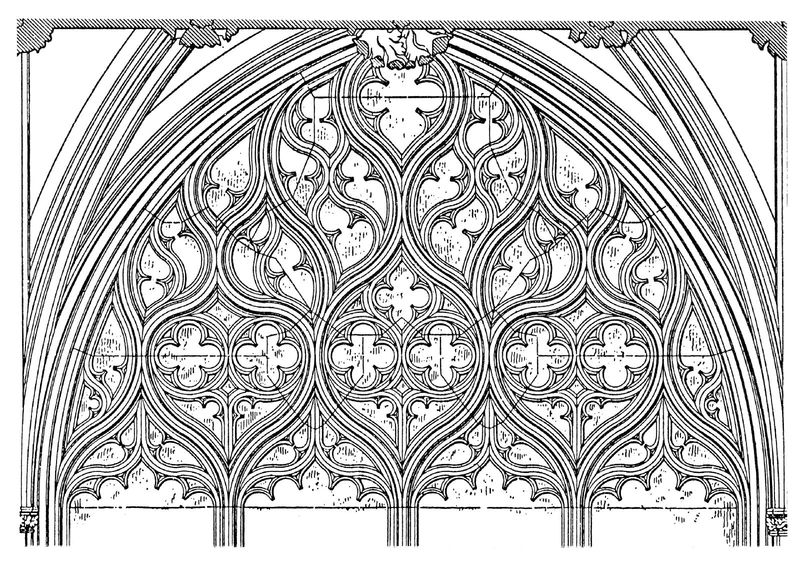
Titel: Zeichnung der Rückwand der Chorschranke im Münster von Beverley, Humberside
Schlagwörter: ausschnitt, fenster, licht, architektur, kirche, gotik, bogen, ornamente, gotisch, spitzbogen, maßwerk, vierpass, fenstre, spätgotik, flammend, züngelnd, fischstil, flamboyanisch